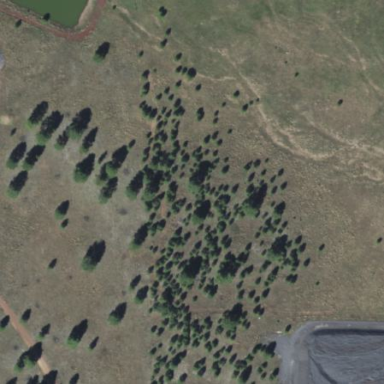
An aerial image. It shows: Evergreen woodland with needle-leaved trees.